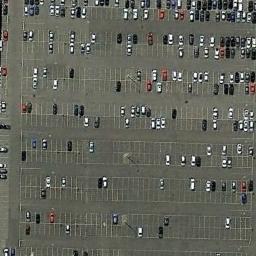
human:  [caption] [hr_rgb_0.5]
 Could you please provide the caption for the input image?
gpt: There are many cars in the parking lot .

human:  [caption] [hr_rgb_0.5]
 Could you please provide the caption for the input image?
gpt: The parking lot has some parked cars but lots of parking spaces are still empty .

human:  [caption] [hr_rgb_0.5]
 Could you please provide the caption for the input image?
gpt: There are some cars on the parking lot .

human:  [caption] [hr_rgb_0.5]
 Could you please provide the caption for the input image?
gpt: Six rows of cars were parked in the parking lot .

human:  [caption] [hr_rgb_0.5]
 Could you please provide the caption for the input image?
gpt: There are many cars and many empty space on the parking lot .